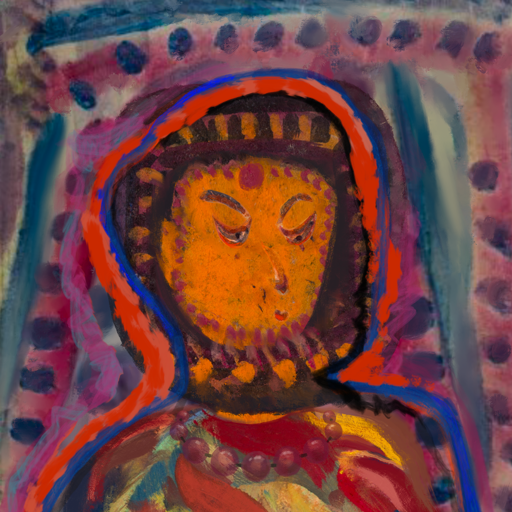
Background: HillGirl, Head And Neck Side: Doll_w_Hair, Face Side: Hypocrite, Bust: Mother_And_Son_Son, Hair Side: Experience, Head Accessory: Blank, Second Necklace: Blank, Necklace: Irani_2, Baby: Blank